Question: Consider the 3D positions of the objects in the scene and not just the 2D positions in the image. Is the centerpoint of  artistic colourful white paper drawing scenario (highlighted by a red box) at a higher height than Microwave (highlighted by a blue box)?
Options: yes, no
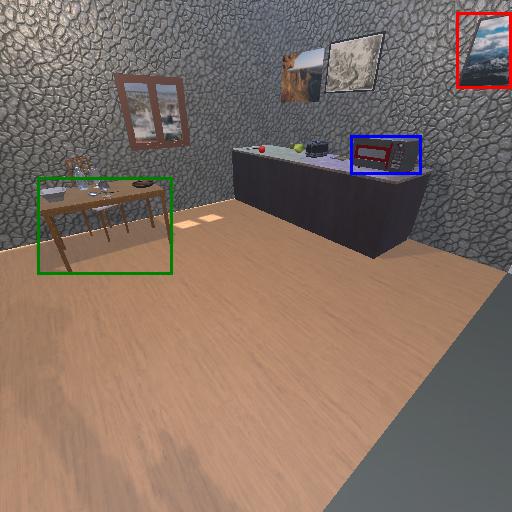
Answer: yes